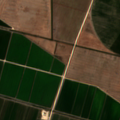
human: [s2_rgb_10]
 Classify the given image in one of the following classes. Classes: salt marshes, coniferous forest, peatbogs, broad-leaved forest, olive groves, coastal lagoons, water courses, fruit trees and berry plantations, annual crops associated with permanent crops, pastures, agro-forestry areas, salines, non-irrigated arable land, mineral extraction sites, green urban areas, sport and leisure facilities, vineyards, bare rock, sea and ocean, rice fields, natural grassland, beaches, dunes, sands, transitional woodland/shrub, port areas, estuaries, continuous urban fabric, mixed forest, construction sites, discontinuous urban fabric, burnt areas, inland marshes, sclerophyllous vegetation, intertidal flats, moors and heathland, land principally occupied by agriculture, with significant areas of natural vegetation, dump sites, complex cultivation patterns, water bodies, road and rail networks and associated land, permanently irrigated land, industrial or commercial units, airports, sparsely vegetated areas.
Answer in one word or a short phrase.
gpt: permanently irrigated land, rice fields, pastures